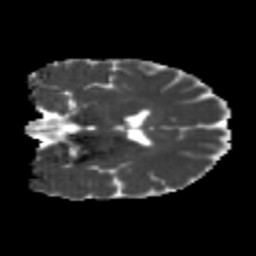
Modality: MD
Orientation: coronal
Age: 20
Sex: female
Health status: healthy
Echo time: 0.074 s